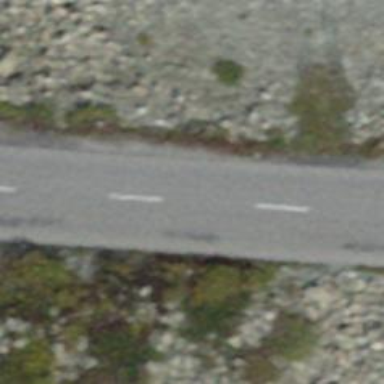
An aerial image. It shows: Tertiary road with asphalt surface and no sidewalk.